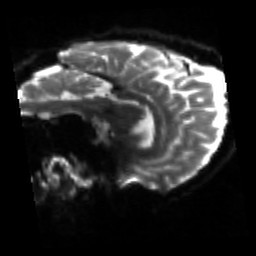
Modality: sbref
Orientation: sagittal
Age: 53
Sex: male
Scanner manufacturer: siemens
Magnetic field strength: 3 T
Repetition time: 4.71 s
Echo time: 0.0906 s